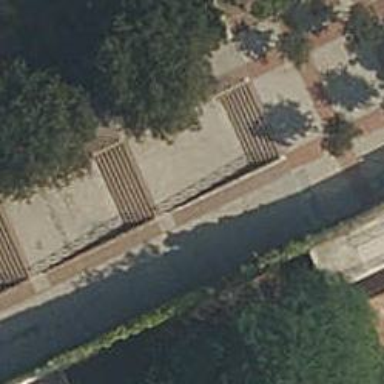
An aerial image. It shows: Steps made of paving stones.